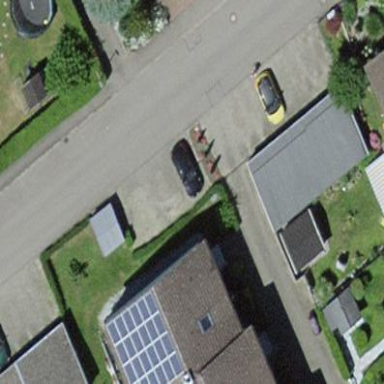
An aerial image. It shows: Gabled roof house.